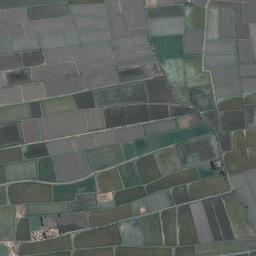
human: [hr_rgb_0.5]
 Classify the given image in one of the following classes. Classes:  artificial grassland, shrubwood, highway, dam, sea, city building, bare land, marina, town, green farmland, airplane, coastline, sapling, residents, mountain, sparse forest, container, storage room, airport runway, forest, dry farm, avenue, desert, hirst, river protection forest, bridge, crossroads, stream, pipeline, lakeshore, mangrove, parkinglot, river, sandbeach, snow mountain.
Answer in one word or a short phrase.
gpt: green farmland